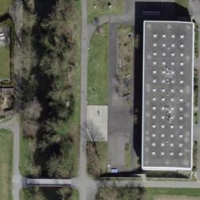
EUNIS habitat code: 53
Species observed at this site:
Prunus padus